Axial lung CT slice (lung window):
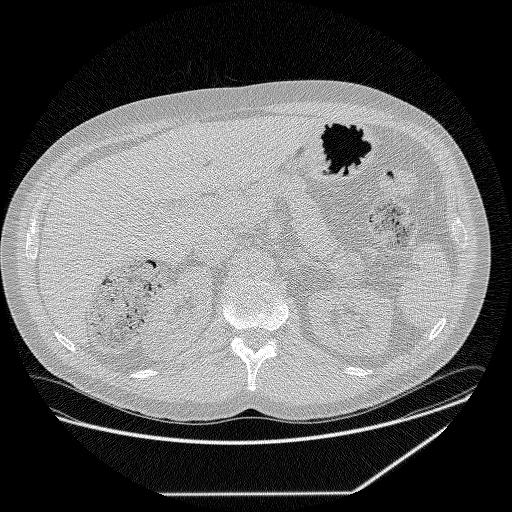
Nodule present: no